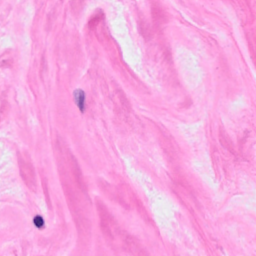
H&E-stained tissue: Breast